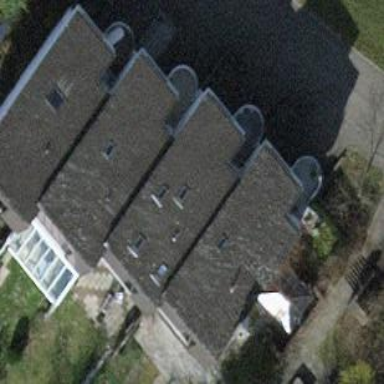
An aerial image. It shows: Terrace building.